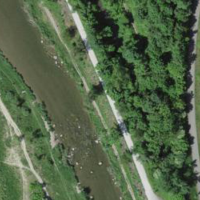
EUNIS habitat code: 52
Species observed at this site:
Corvus corone
Fraxinus excelsior
Motacilla cinerea
Cyanistes caeruleus
Mustela erminea
Ranunculus acris
Passer domesticus
Ptyonoprogne rupestris
Phylloscopus collybita
Agrimonia eupatoria
Cichorium intybus
Cantharis rustica
Phyllobius pyri
Prunus spinosa
Columba livia
Accipiter nisus